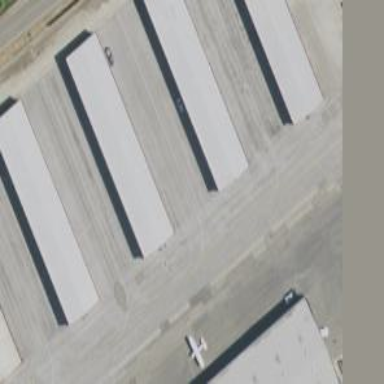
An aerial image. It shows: Hangar building at the airport.